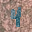
Label: 4